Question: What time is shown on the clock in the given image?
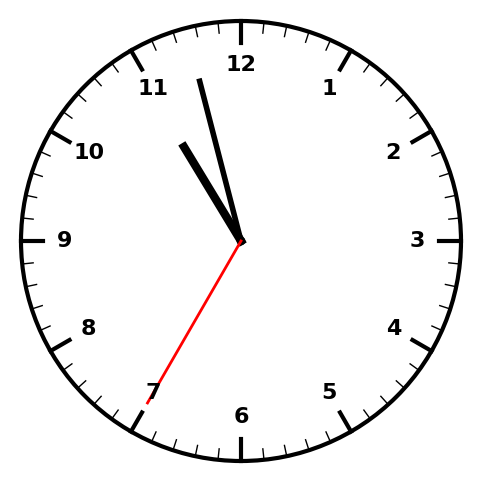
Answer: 10:57:35